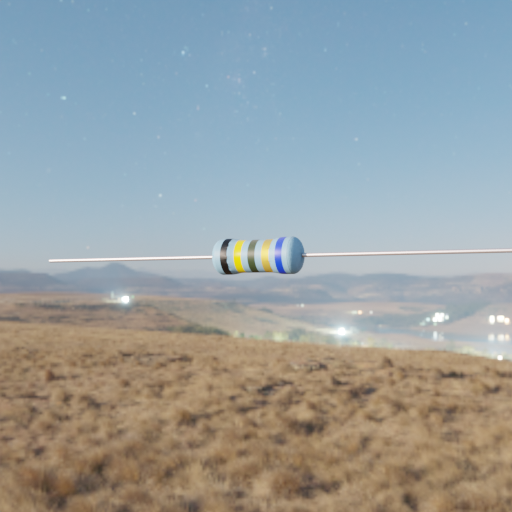
Resistor colour bands (in order): black, yellow, black, gold, blue